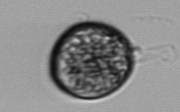
Label: Prorocentrum